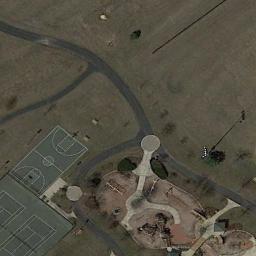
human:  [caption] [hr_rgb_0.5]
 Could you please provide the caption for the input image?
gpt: There is a basketball court on the open place .

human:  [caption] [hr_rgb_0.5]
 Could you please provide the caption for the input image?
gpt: There are several basketball courts in the lower left corner .

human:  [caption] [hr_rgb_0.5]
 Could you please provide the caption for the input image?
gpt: The basketball court on the bare lawn is next to a rough park .

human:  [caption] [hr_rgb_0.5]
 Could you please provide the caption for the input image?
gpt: Two basketball courts on the lawn and two badminton courts beside .

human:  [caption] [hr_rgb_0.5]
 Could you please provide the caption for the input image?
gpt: The badminton courts are next to the basketball court .